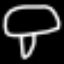
Label: mushroom